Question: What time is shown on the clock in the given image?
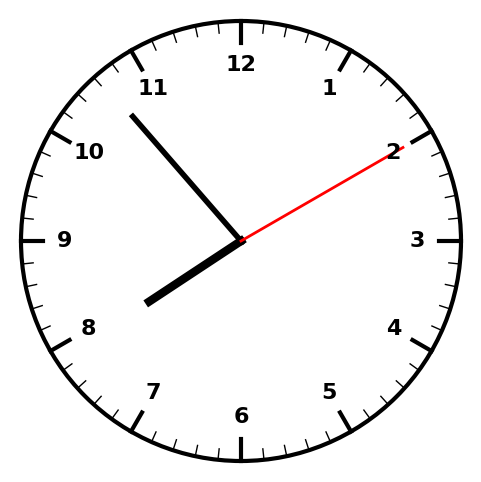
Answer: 07:53:10